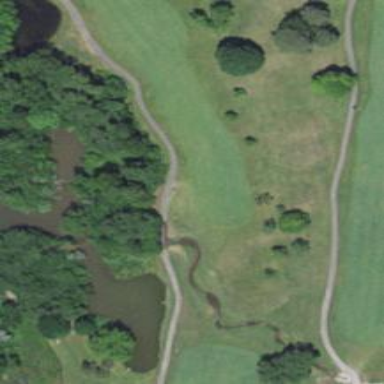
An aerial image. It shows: Bridge over path used as golf cartpath.